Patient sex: M
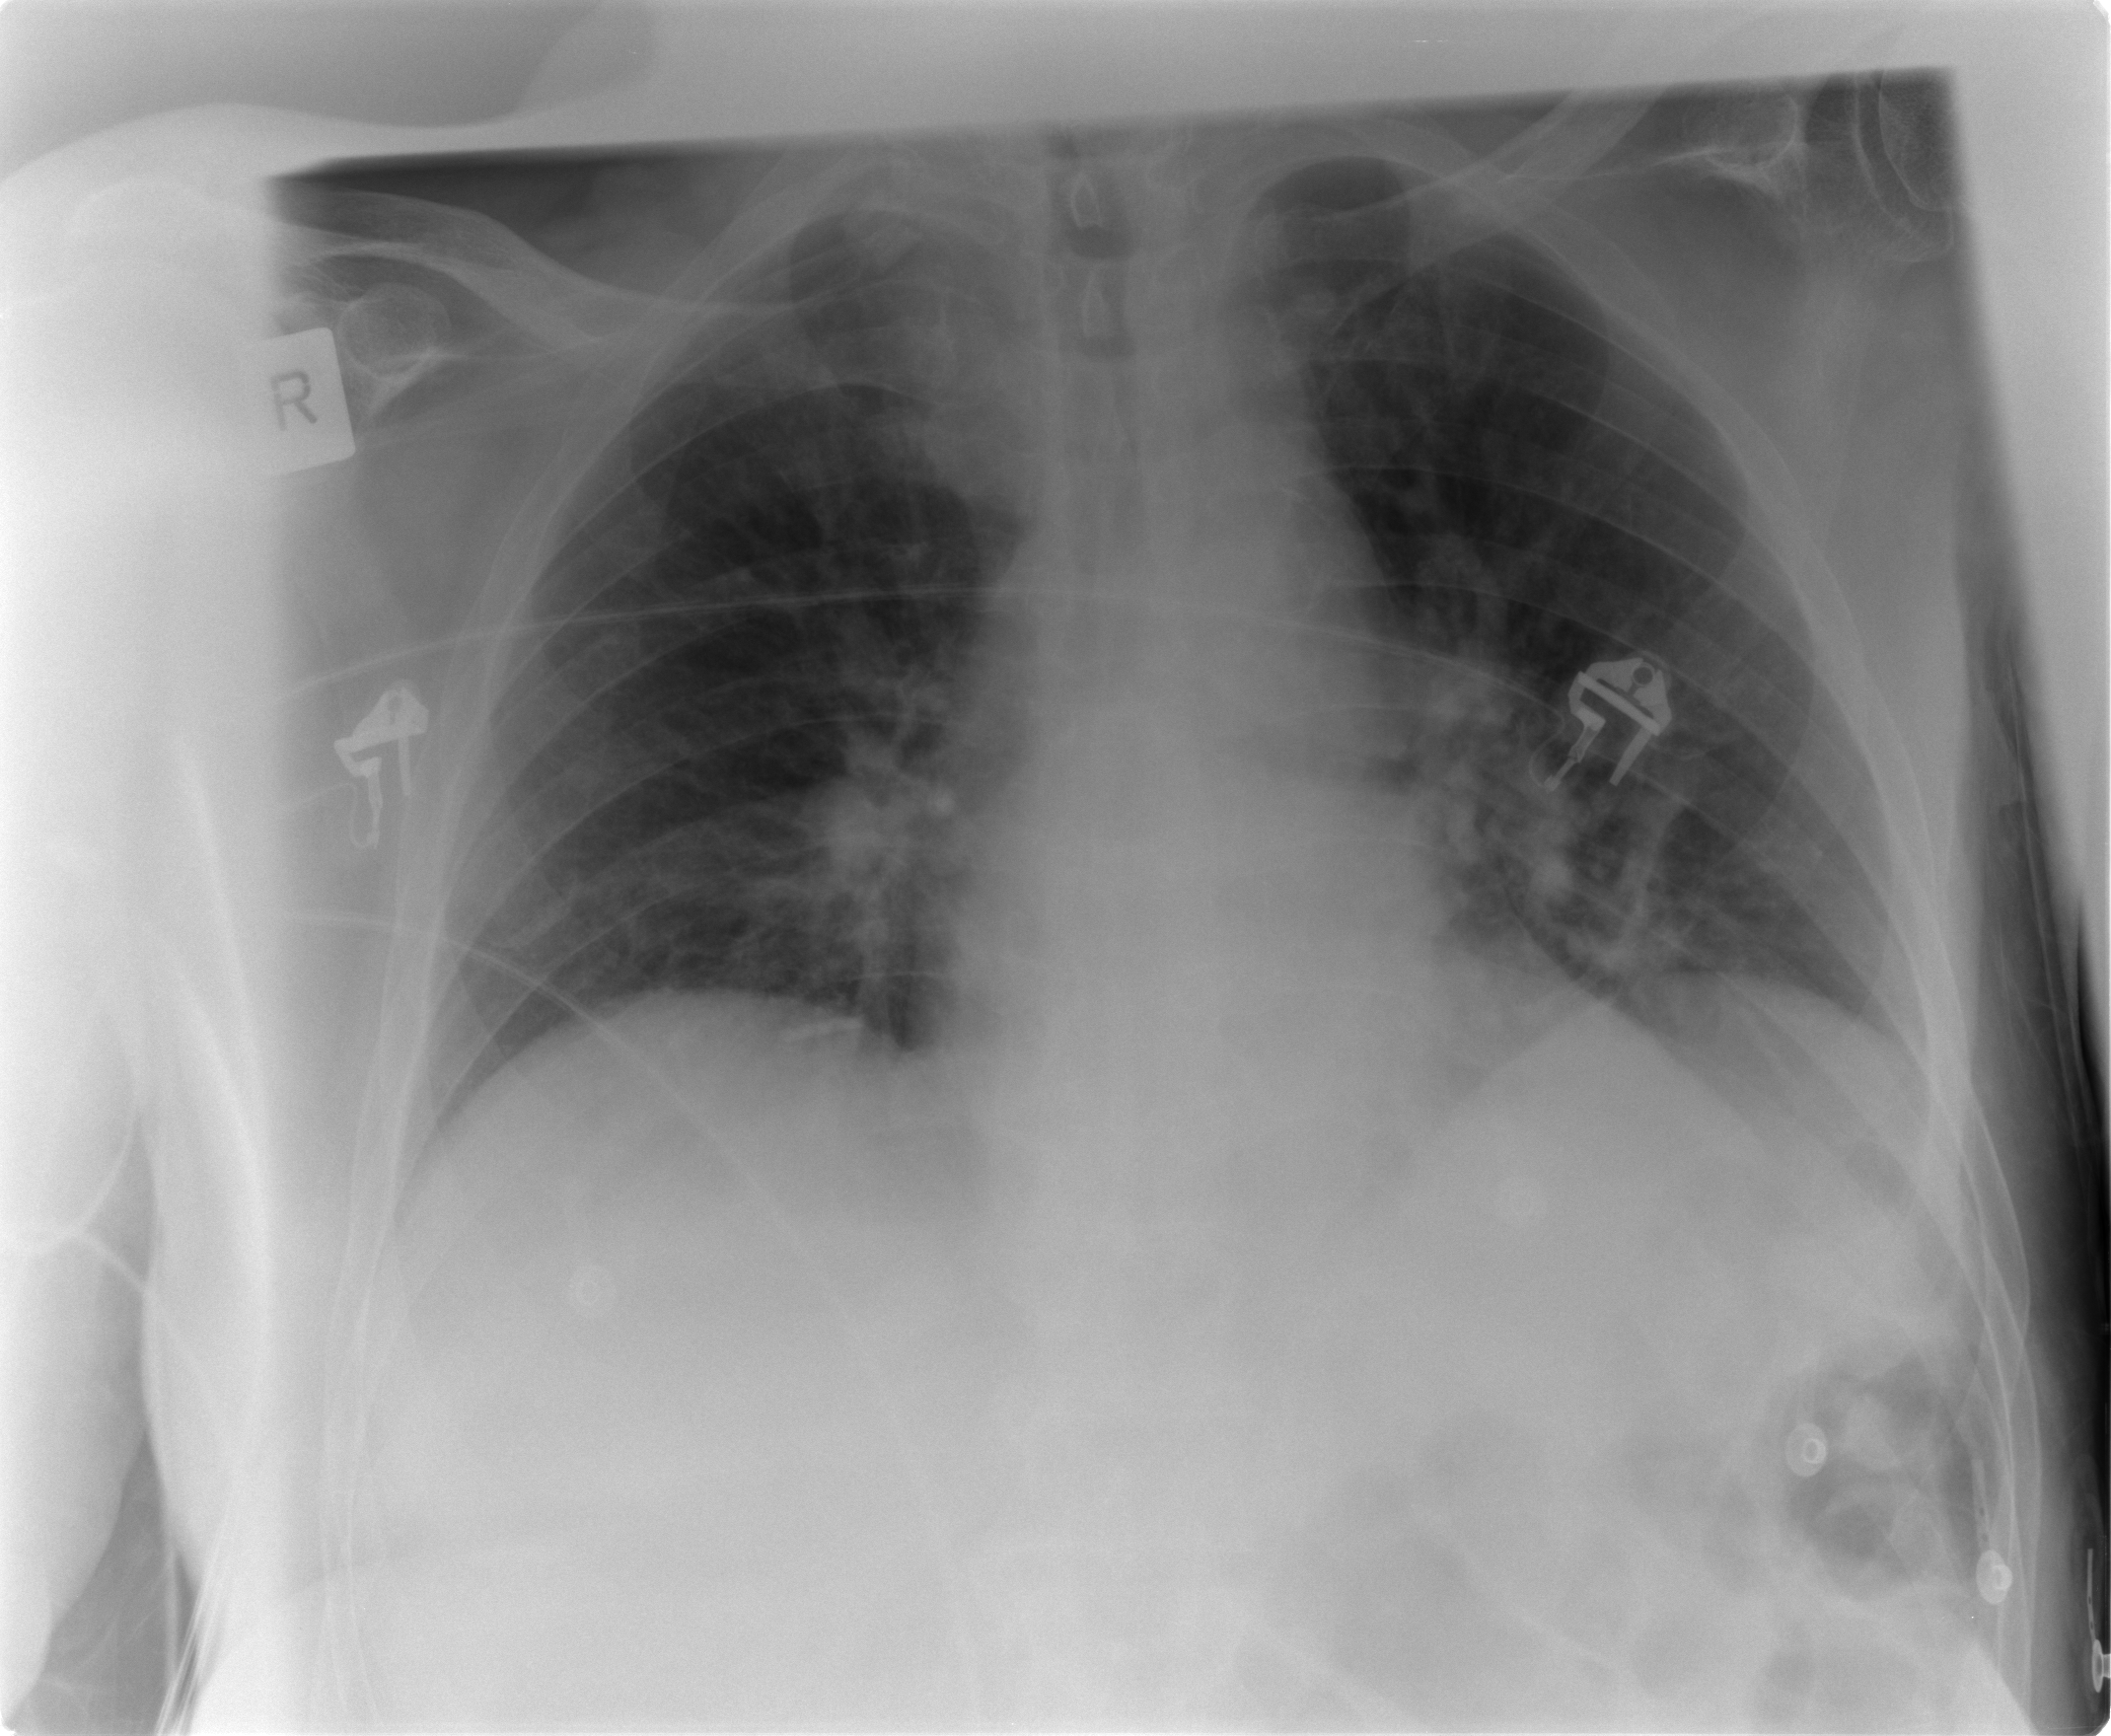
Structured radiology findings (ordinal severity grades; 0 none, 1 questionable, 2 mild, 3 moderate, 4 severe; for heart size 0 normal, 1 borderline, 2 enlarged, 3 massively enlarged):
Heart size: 0
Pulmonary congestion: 1
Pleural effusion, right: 0
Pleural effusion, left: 0
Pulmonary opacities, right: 0
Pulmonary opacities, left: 0
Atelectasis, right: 2
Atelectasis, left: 2